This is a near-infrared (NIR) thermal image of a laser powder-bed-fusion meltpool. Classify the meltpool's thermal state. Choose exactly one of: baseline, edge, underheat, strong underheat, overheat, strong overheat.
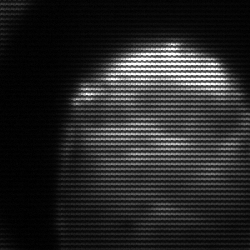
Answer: edge